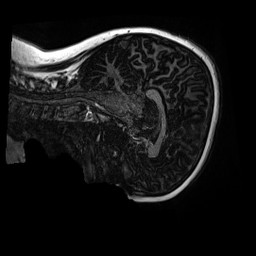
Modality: MP2RAGE
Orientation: sagittal
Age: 10
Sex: male
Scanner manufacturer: siemens
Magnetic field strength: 3 T
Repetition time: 4 s
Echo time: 0.00303 s